Interaction volume radius: 10 \u00c5
Interaction volume height: 10 \u00c5
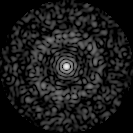
Disorder parameter: 0.8675